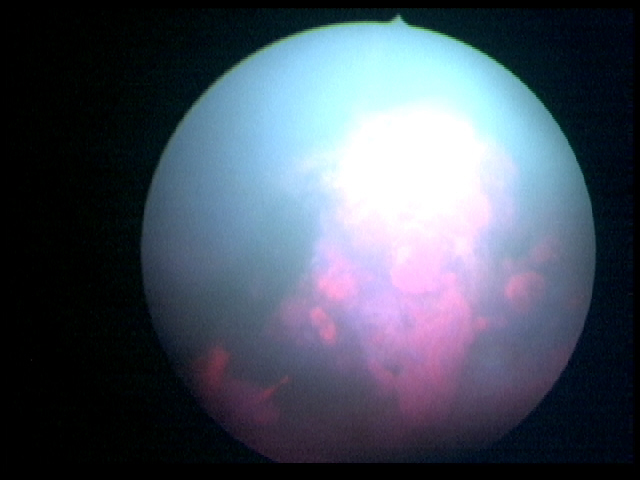
Modality: BLC
Class: Malignant
Subclass: HighGradePapillary
Lesion: L1
Stage: T1
Morphology: Papillary
Bladder cancer association: Yes